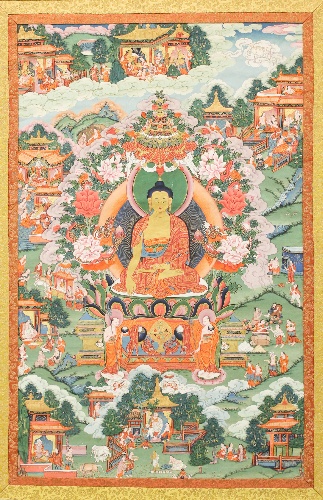
Date: 19th century
Object type: Tangka
Classification: Paintings
Medium: Distemper on cloth
Culture: Tibet
Dimensions: Image: 33 1/8 x 20 7/8 in. (84.1 x 53 cm)
Department: Asian Art
Credit line: Gift of Joseph H. Heil, 1970
Accession year: 1970
Repository: Metropolitan Museum of Art, New York, NY
Tags: Peonies|Buddhism|Buddha